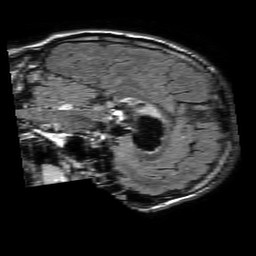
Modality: FLAIR
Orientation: sagittal
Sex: male
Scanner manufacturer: philips
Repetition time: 11 s
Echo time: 0.125 s